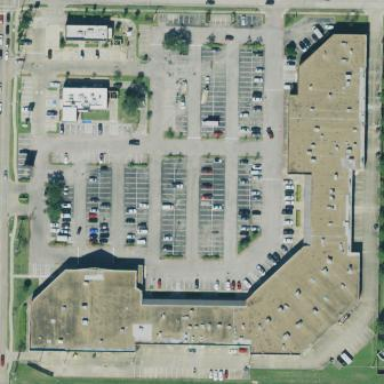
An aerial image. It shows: Retail area.